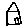
Label: house